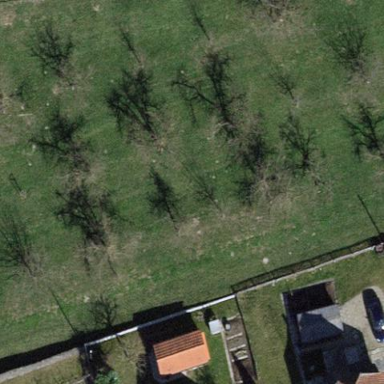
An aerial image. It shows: Orchard.